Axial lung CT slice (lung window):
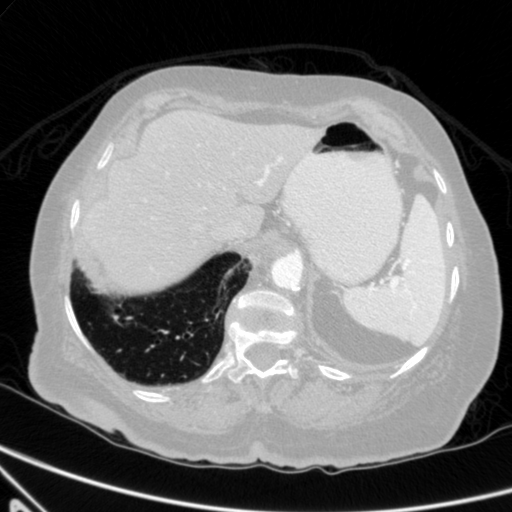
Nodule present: no